Interaction volume radius: 10 \u00c5
Interaction volume height: 20 \u00c5
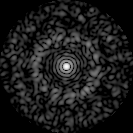
Disorder parameter: 0.8349